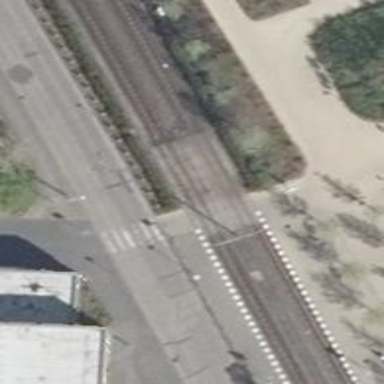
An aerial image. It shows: Level crossing along the railway.